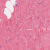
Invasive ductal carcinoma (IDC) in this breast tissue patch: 0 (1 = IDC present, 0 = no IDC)